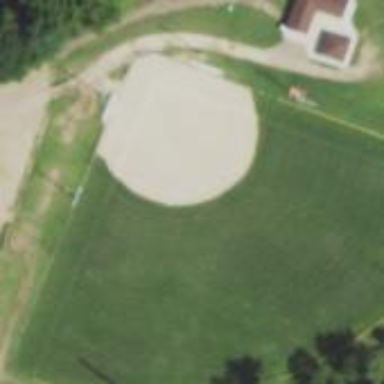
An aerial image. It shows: Baseball pitch for leisure and sports activities.